Question: I'd like to describe my probblem in the code:
'''
//Master-Array
var dependenceArray:Array = new Array();
//Array for IDs
var idArray:Array = new Array(1,3,5,6,7);
//Array with IDs and dependeces
var rowArray:Array = new Array(idArray,"dependence1","dependence2");
dependenceArray.push(rowArray)
//Next pair
idArray = new Array(0,1,2,3);
rowArray = new Array(idArray,"dependence1","dependence2");
dependenceArray.push(rowArray);
'''
Now it looks like this:

So how can I get to every single Value?
How can I assigne Dependence1 or Dependence2 and how do I get every Single ID in the ID colum. For example, I want to know if ID = 0 is part of IDs in row 1?
Thank you in advance
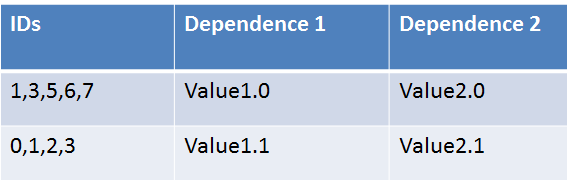
Answer: Your value columns can be accessed using the following syntax.
'''
var val:String = dependenceArray[0][1]; // "Value1.0"
'''
The first bracket accesses the row, and the second accesses the column.
To check whether the IDs column contains a value, use the .indexOf() method on the first column.
'''
var contains:int = (dependenceArray[0][0] as Array).indexOf(5); // returns 1
contains:int = (dependenceArray[0][1] as Array).indexOf(5); // returns -1
'''